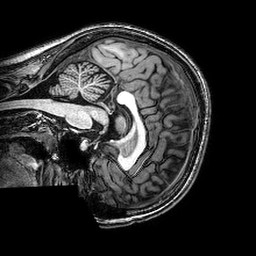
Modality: T1w
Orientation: sagittal
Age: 22
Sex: female
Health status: healthy
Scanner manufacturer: philips
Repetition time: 0.008176 s
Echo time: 0.00375 s